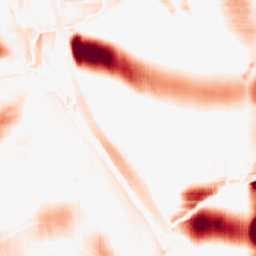
Category: morphological
Decomposition family: rolling_ball
Decomposition parameters: radius: 25
Upsampling method: sinc_hamming
Upsampling parameters: scale: 8
kernel_size: 16
Upsampling scale: 8